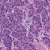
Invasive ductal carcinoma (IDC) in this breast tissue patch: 1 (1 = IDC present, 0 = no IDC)